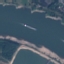
Label: River